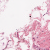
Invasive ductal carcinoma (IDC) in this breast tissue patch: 0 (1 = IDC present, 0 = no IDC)